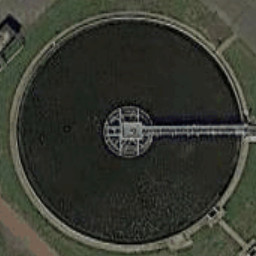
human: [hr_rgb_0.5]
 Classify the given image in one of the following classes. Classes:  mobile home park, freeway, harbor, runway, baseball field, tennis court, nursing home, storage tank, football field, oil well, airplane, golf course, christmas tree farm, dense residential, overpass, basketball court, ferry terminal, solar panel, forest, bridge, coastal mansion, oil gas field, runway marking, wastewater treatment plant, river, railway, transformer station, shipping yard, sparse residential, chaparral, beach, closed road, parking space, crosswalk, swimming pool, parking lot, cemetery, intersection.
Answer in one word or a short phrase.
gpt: wastewater treatment plant